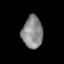
Tissue: lung
Cell type: Epithelial cells
Senescence score: 0.1993
Nuclear area (px): 653
Mean DAPI intensity: 136.086